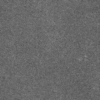
Label: dusty